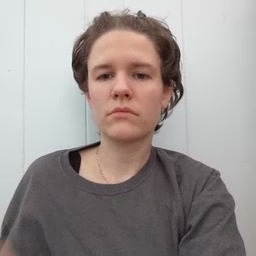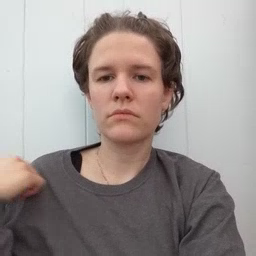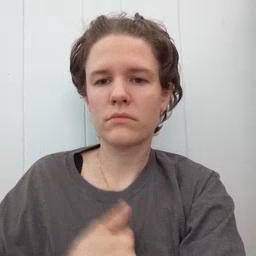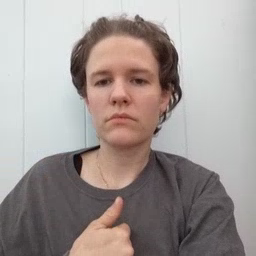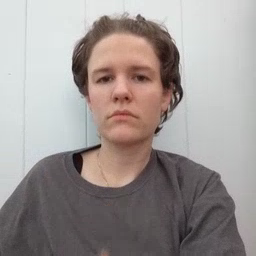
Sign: jacket